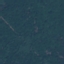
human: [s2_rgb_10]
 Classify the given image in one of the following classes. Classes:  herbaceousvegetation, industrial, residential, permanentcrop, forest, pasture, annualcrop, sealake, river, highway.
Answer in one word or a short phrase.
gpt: Forest